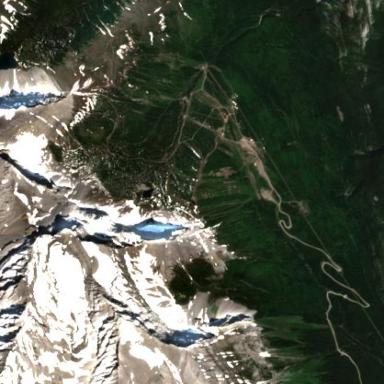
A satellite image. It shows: Winter sports area for skiing activities.